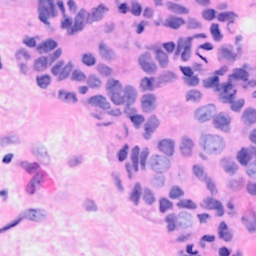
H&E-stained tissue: Breast